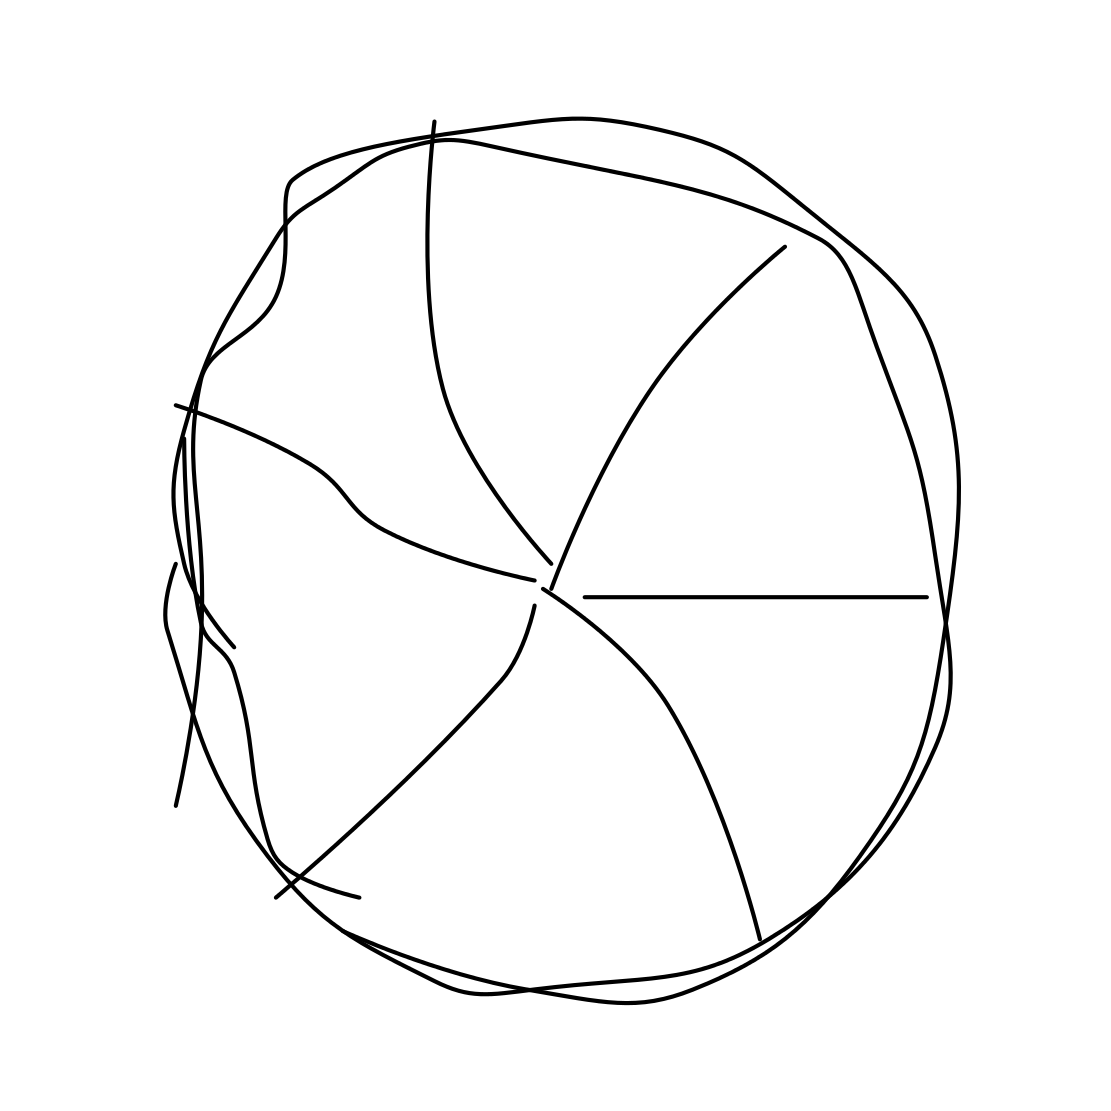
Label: wheel